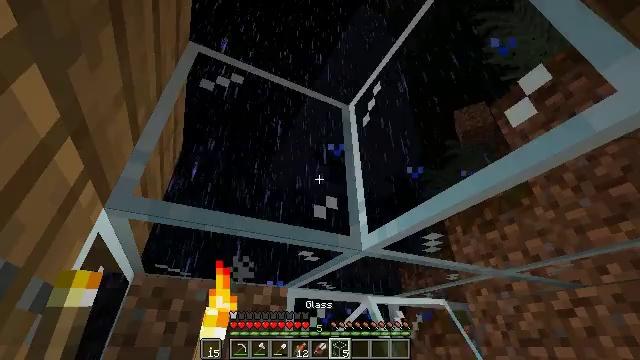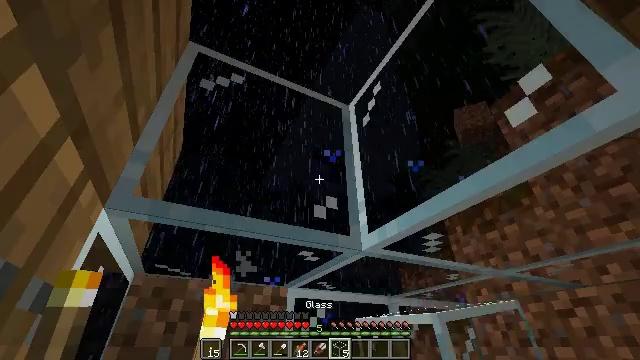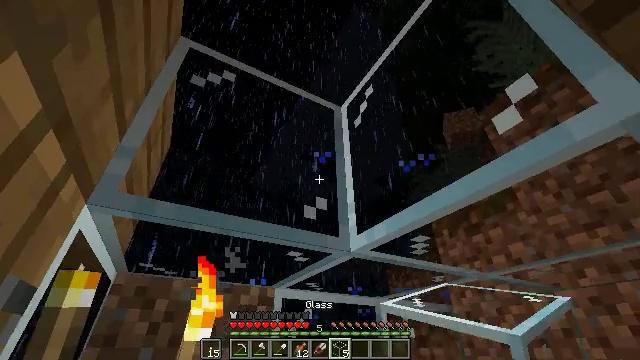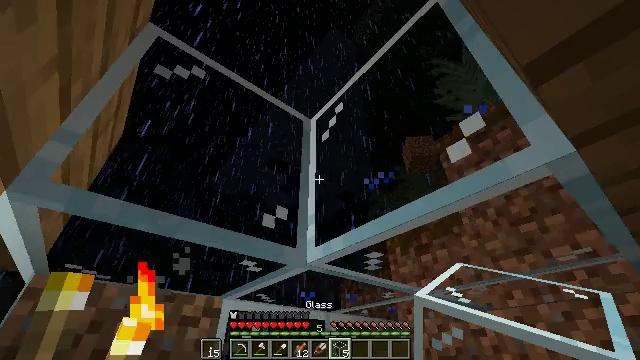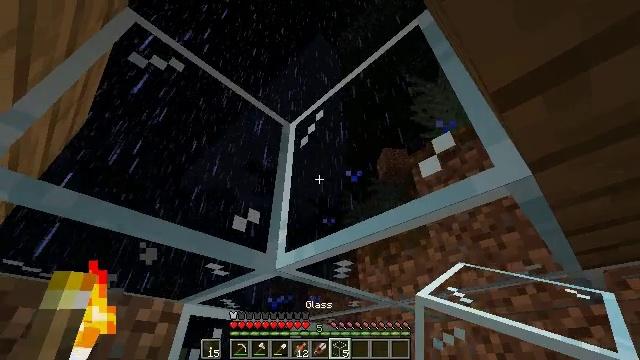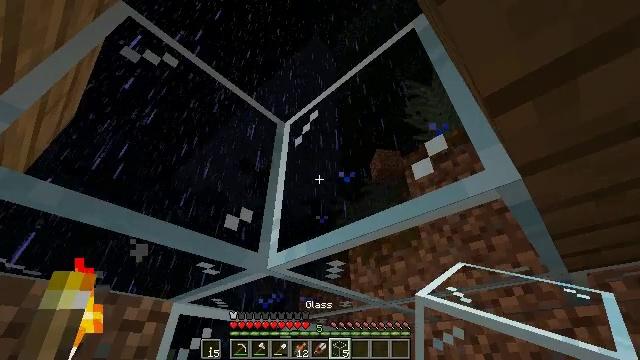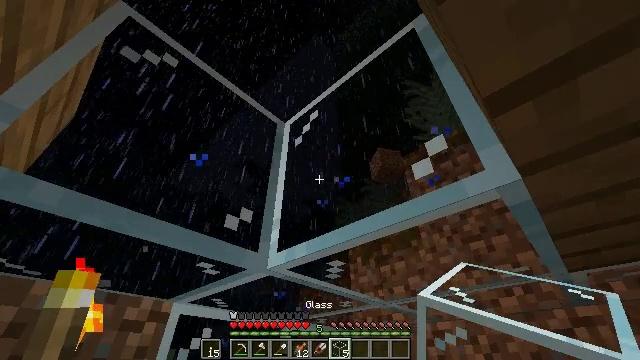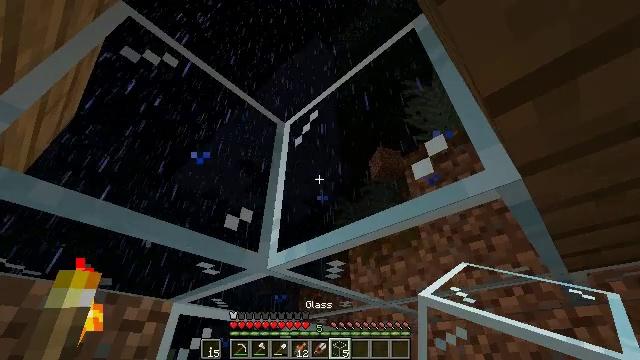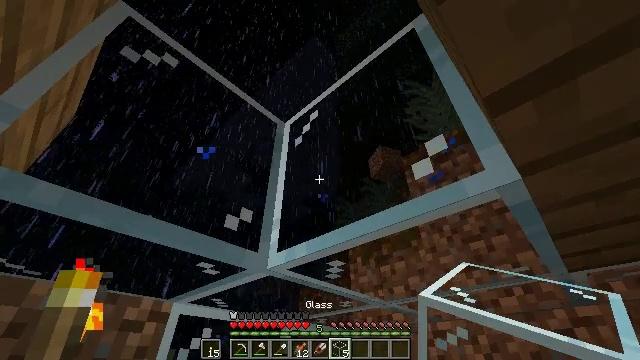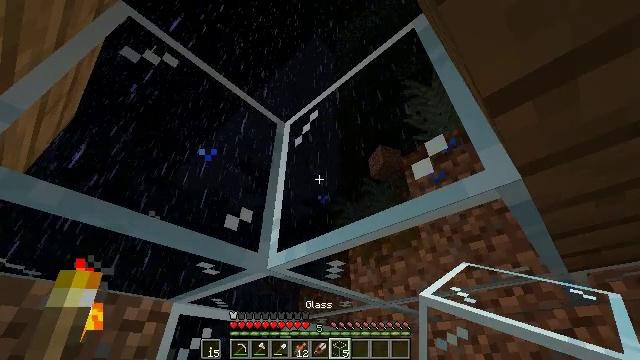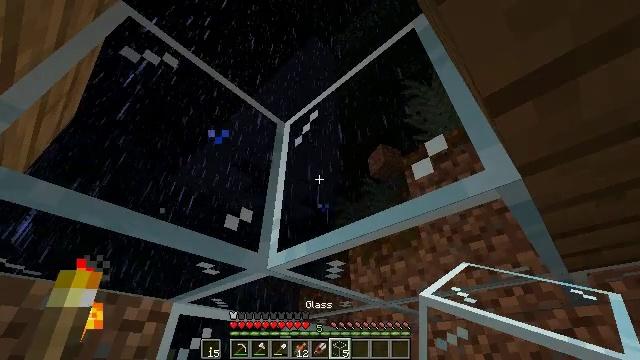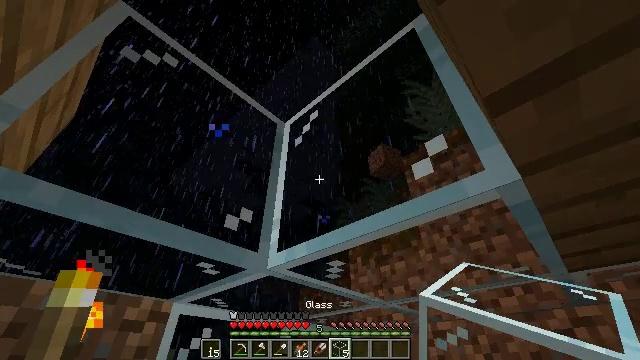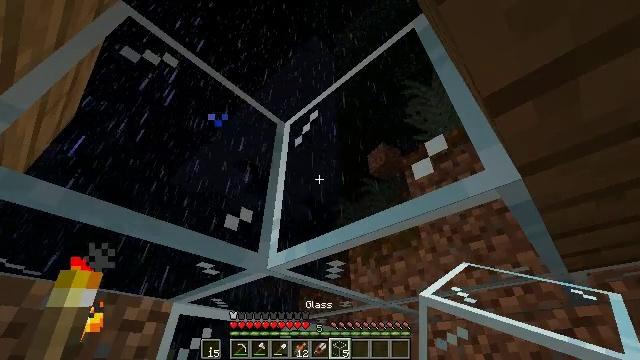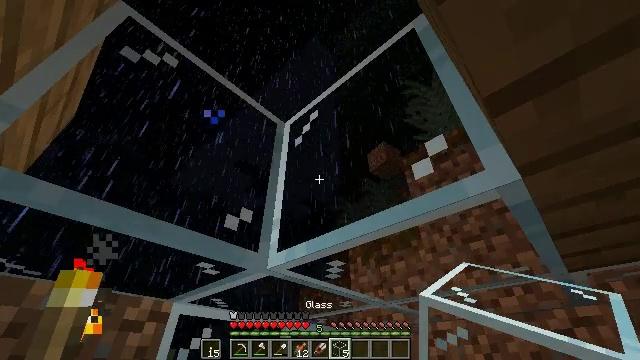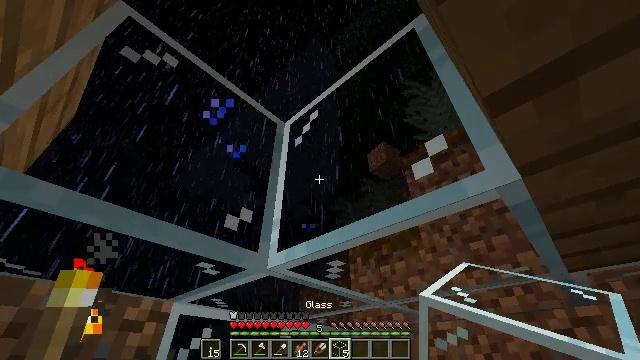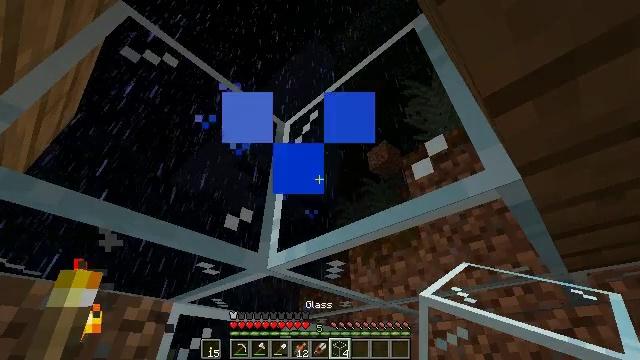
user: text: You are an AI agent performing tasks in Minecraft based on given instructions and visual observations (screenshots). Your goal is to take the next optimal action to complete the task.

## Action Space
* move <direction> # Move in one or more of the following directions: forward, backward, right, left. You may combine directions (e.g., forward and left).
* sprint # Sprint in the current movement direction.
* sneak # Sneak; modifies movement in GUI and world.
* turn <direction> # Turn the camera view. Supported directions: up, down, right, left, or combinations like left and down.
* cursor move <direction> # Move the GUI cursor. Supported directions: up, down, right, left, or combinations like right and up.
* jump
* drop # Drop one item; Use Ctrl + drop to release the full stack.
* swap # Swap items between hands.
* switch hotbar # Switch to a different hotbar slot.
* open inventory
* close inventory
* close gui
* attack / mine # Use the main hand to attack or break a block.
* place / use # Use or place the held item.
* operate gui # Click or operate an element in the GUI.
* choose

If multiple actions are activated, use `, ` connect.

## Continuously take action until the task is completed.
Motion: motion action
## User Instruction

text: Drop a glass block.
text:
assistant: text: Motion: no_op
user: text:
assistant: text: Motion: turn right
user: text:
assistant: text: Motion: turn right and up
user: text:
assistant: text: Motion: turn right and up
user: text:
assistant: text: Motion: turn right
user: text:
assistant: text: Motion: no_op
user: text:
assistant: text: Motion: no_op
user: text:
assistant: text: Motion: no_op
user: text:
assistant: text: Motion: no_op
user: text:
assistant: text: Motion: no_op
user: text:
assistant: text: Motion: no_op
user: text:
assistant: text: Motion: no_op
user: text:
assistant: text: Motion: no_op
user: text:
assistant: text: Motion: no_op
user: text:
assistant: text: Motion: drop
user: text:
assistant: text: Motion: drop
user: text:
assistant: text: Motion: drop
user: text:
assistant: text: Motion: drop
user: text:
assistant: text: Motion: turn right, drop
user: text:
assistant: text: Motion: no_op